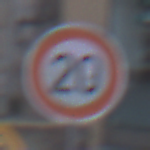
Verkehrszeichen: Geschwindigkeit20
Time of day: SunriseSunset
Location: Outdoor (Urban)
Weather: PartlyCloudy
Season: NotSpecified
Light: Natural